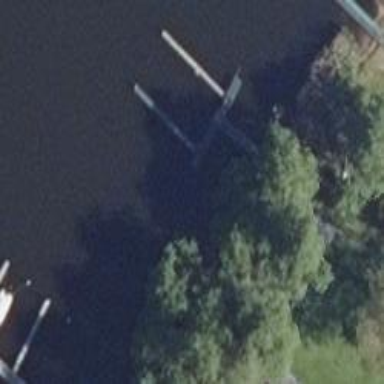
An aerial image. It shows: Man-made pier.